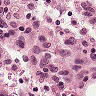
Metastatic tissue present: no